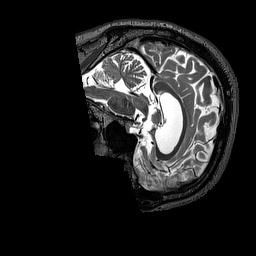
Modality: T2w
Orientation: sagittal
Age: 55
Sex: male
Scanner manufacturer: siemens
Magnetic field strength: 3 T
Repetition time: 3.2 s
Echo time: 0.567 s